Question: For a sitecore project, I need to validate the uniqueness of item names (to avoid url overlap)
It is possible to add the 'Duplicate name' Item validation rule to the item's template (to see these options, make sure 'show standard fields' is selected in the 'view' tab, in the content editor ribbon)

However, the options available here are to add the validation rule to the
- - -
Should I apply it as a workflow validation rule, and enable workflow (for all my content items)? That would work, but it seems like a lot of effort for the end user if they have to use workflow for something.
What I want to achieve is to simply show a validation message when the user tries to save the item (and uses a name which is already taken). Basically in the same way field validators work in sitecore
None of these choices seem to achieve this effect.
So my question is, what is the easiest way to achieve this?
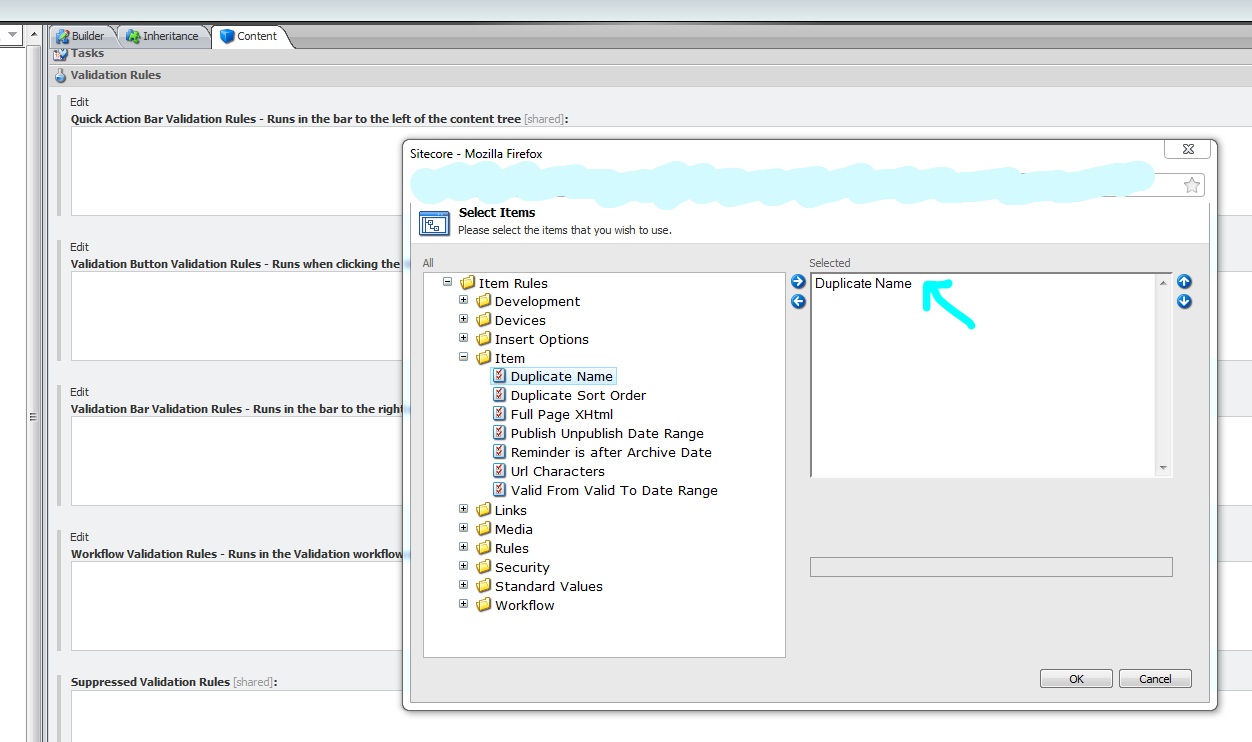
Answer: Validation Bar Validation Rules - Runs in the bar to the right of the content editor.
You may want to override the 'item:saving' event or the 'contenteditor:save' command. Take a look at 'item:saved'. The 'OnItemSaved' event triggers the Rules for an item.
If you change the dialog in the content editor or update the events, you'll want to make sure that your logic applies to specific parts of the content tree - i.e. sitecore/content/home, and/or possible security role.
I agree about the amount of effort regarding workflow, but in certain cases, may make perfect sense for this and other validation requirements.